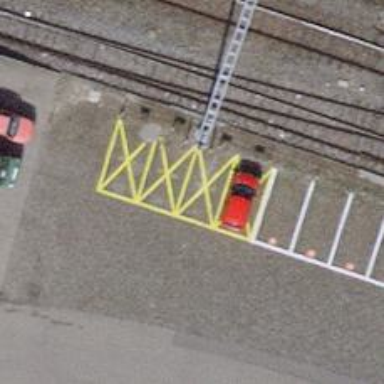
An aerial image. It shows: Car sharing facility.